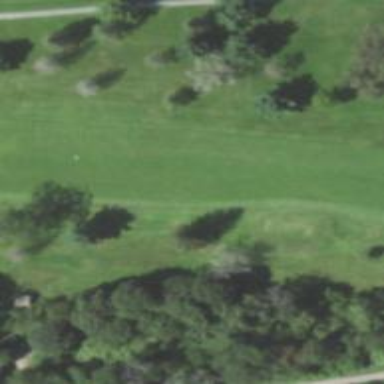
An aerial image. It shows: Golf hole.